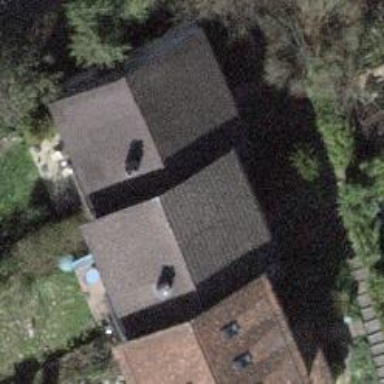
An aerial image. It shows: Gabled-roof terrace building used for residential purposes.